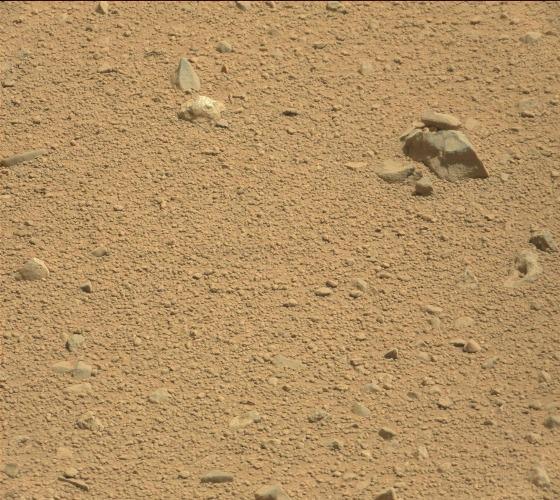
Terrain classes present: Bedrock, Gravel / Sand / Soil, Rock